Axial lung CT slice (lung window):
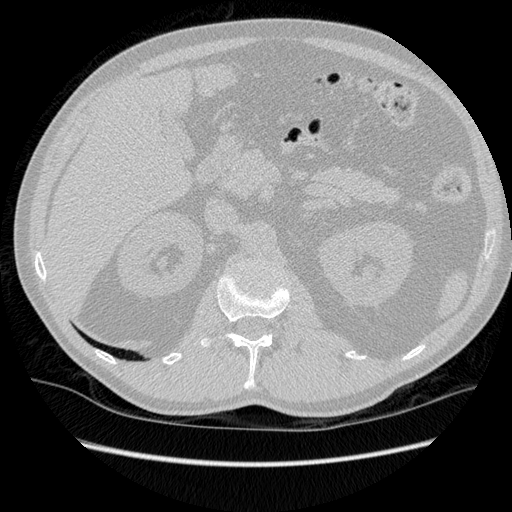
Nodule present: no